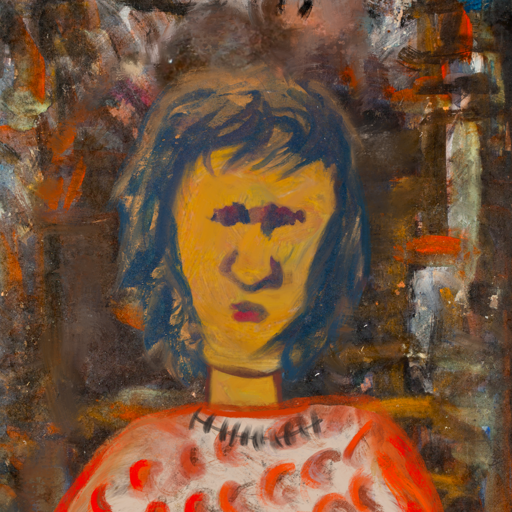
Background: GypsyQueen, Head And Neck Front: After_Raid, Face Front: In_The_Sun, Bust: Rupkatha, Hair Front: InTheSun, Head Accessory: Blank, Second Necklace: Blank, Necklace: In_The_Sun, Baby: Blank